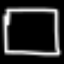
Label: square